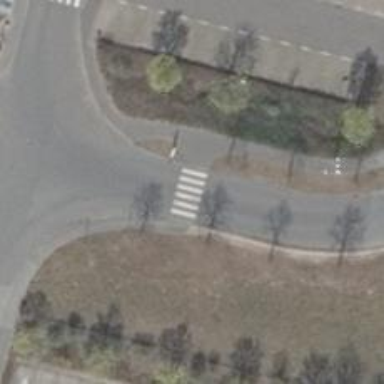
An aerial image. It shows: Marked crossing with zebra stripes on the road.